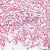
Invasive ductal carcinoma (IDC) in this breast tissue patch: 0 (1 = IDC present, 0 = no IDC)